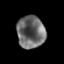
Tissue: prostate
Cell type: T cells
Senescence score: 0.2968
Nuclear area (px): 889
Mean DAPI intensity: 106.012